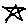
Label: star